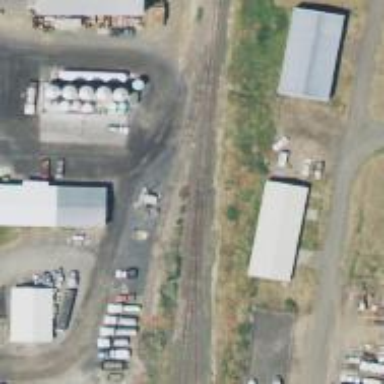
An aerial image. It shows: Railway siding for service.